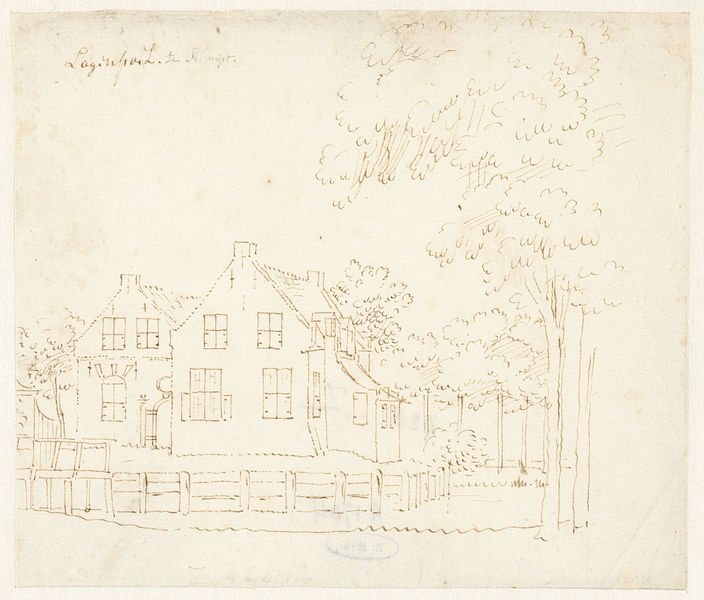
Titel: Het huis Lagenpoel te Rumpt
Künstler: Cornelis Pronk
Standort: Amsterdam
Institution: Rijksmuseum
Schlagwörter: window, painting, windows, wooden, maison, tree, building, house, houses, roof, roofs, trees, grass, bushes, garden, path, shutters, drawing, illustration, sketch, arbre, door, fence, leaves, trunk, signature, design, doors, ink, esquisse, buildings, gate, plans, study, pencil, postcard, bush, farm, home, shrub, plume, encre, chimney, chimneys, hollande, doorway, fast, text, sepia, hollandais, sign, hous, collection, yard, faint, scetch, tampon, blur, patio, signé, painitng, cachet, terrain, windowpanes, cahcet, signture